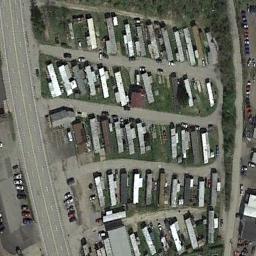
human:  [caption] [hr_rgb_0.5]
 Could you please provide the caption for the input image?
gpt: A wood is next to the mobile home park .

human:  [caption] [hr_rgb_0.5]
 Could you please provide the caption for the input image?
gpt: There are many buildings of different shapes and sizes in the mobile home parks .

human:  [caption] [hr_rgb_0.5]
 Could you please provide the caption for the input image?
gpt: The mobile home park is on the grass next to the road .

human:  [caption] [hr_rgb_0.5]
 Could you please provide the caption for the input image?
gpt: The mobile home park has lots of neatly arranged mobile homes on the grass and some roads go through the mobile home park .

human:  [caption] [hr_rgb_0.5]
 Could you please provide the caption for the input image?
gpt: There are some gray and white buildings in the mobile home park .